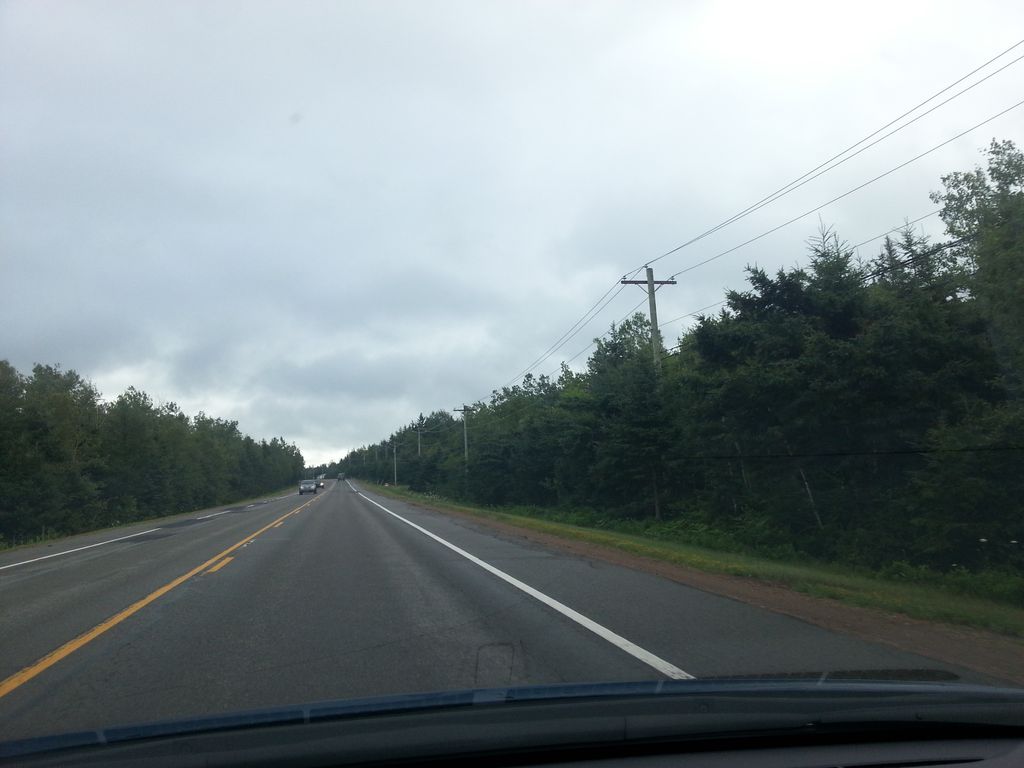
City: charlottetown